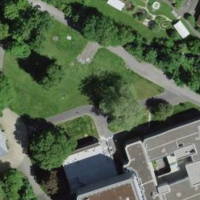
EUNIS habitat code: 54
Species observed at this site:
Prunella vulgaris